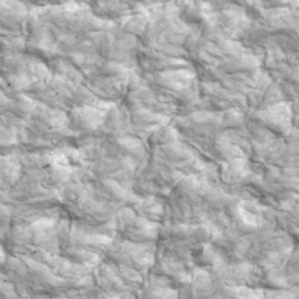
Label: non_frost